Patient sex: M
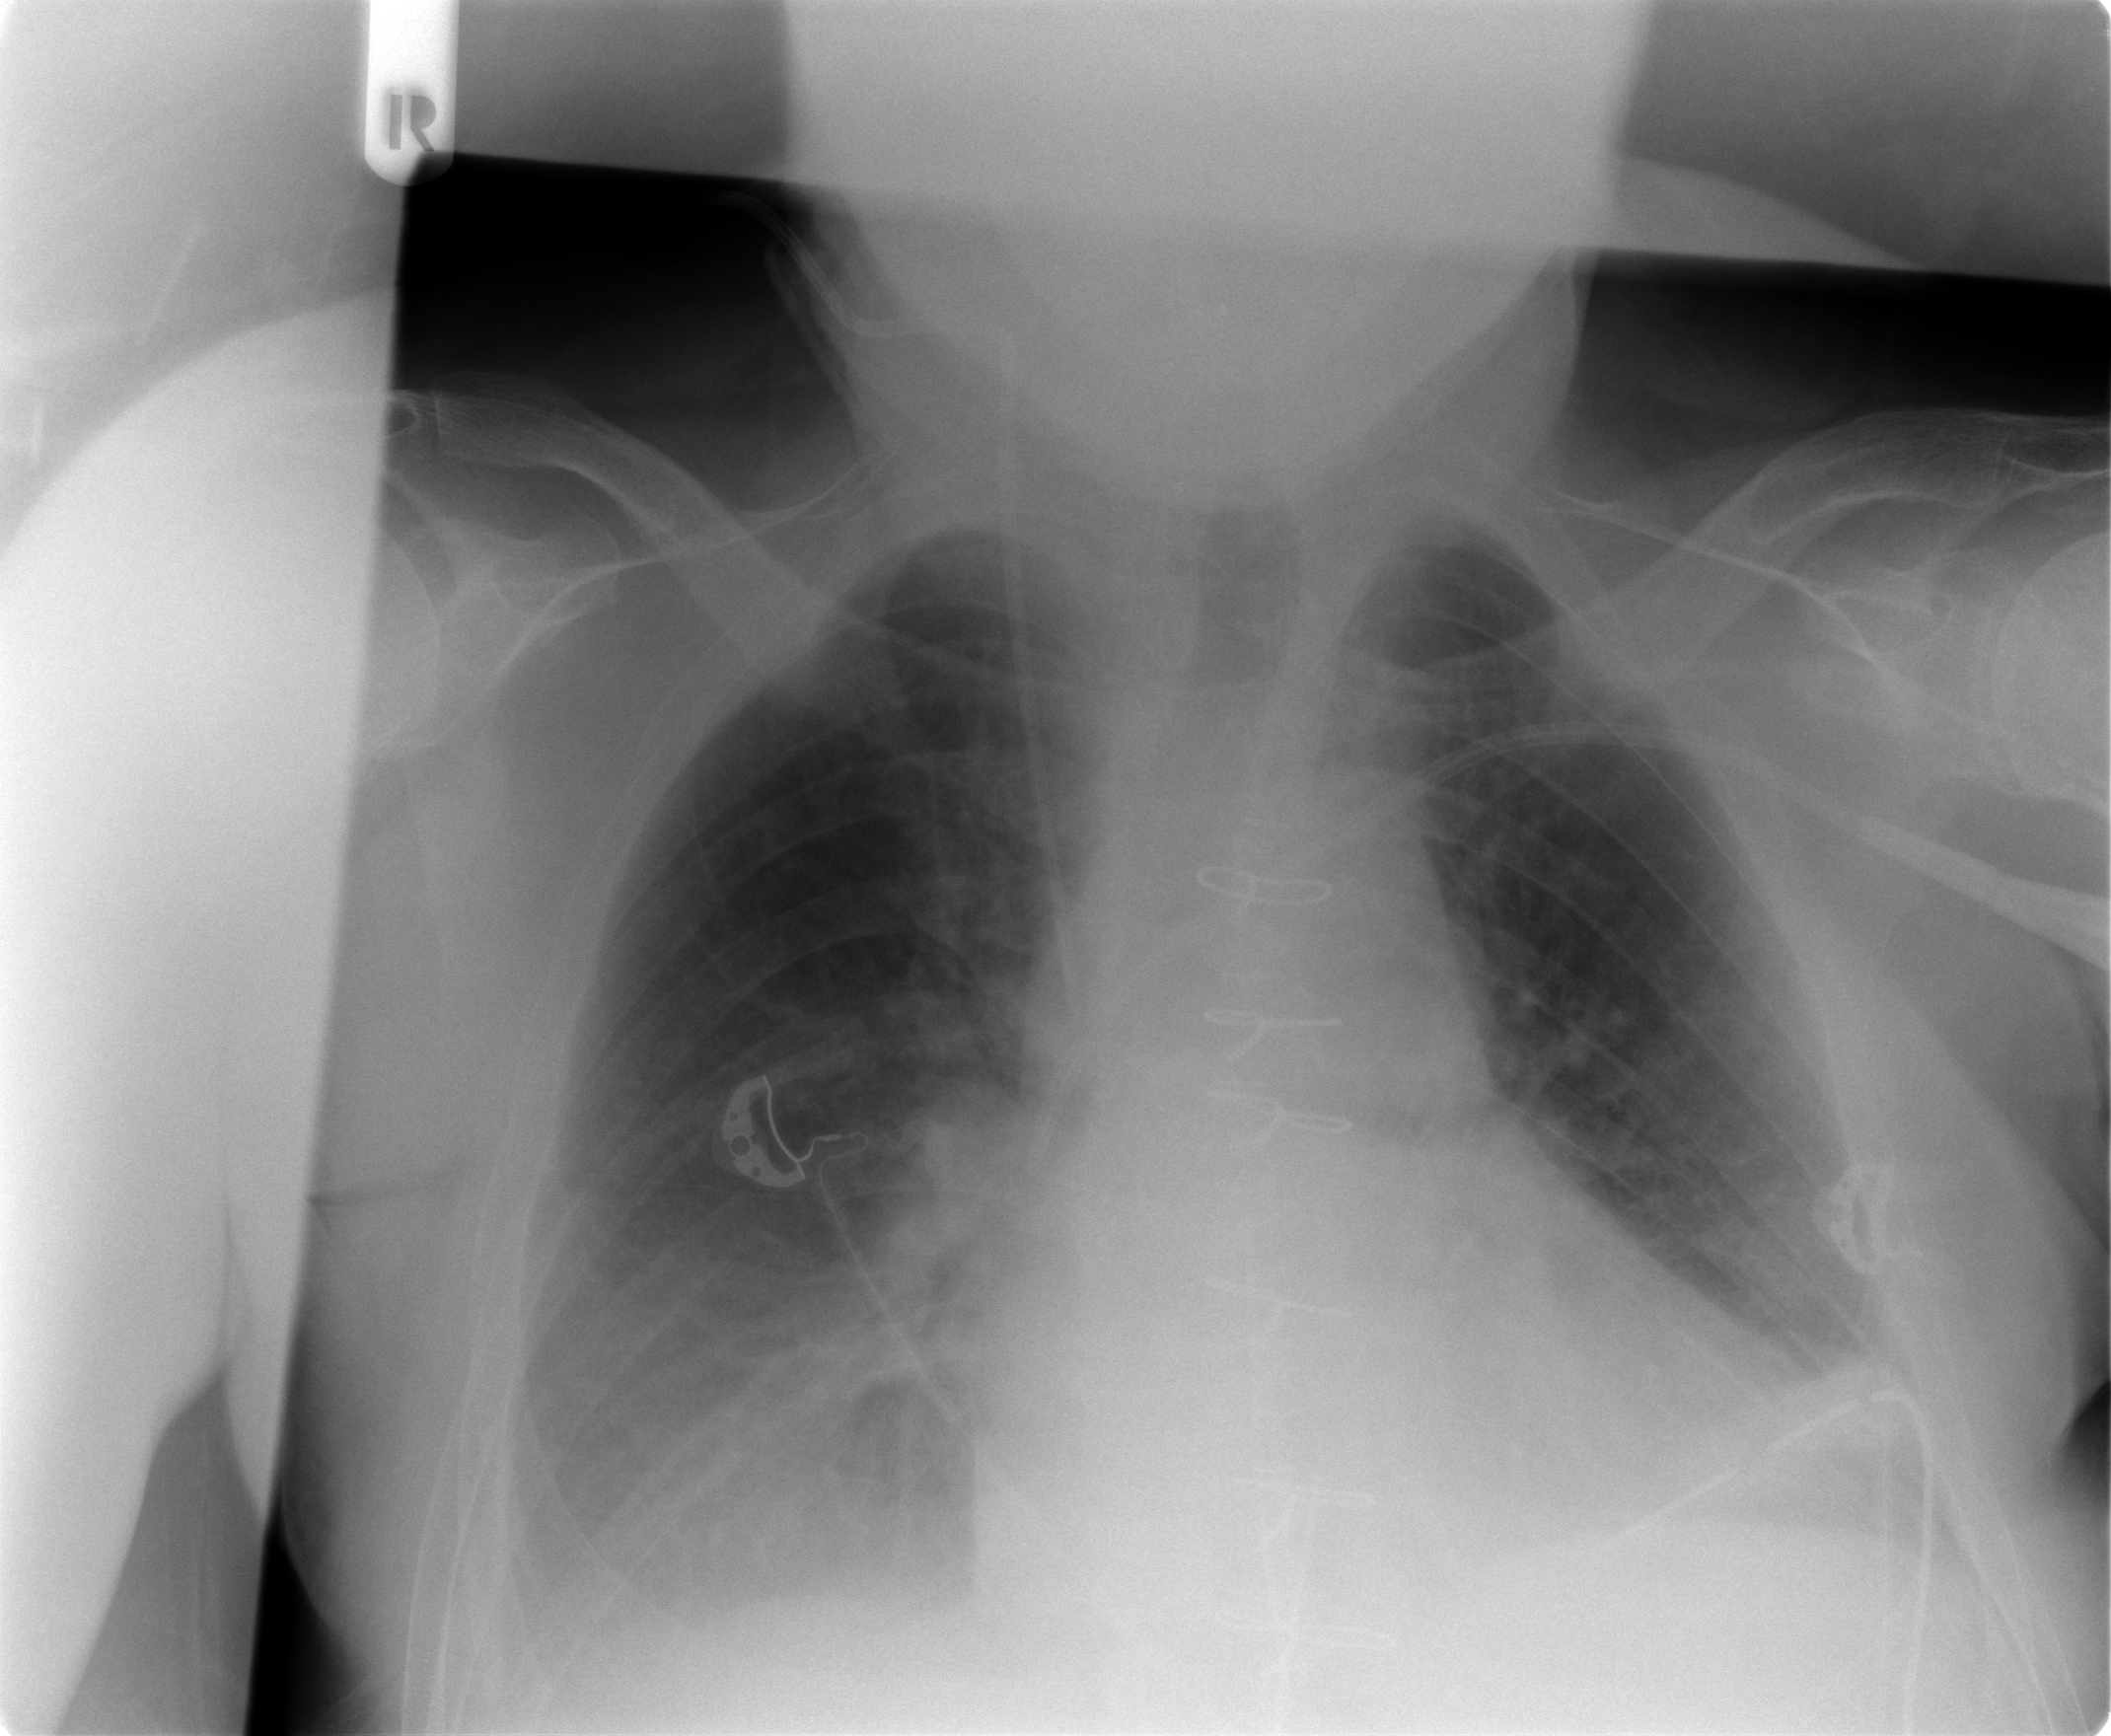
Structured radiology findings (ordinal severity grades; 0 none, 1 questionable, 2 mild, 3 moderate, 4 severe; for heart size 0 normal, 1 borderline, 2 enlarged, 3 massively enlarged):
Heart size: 2
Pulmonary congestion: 0
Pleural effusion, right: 1
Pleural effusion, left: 1
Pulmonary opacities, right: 0
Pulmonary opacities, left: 0
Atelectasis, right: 2
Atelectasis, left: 2